Field crop: maize
Growth stage: 2
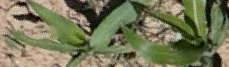
Species: maize